Brain MRI, t2w sequence, axial 2D slice.
Patient: age 52, sex F, weight 75 kg, height 1.65 m
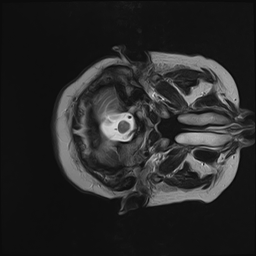